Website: bh-photo
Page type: store-pickup
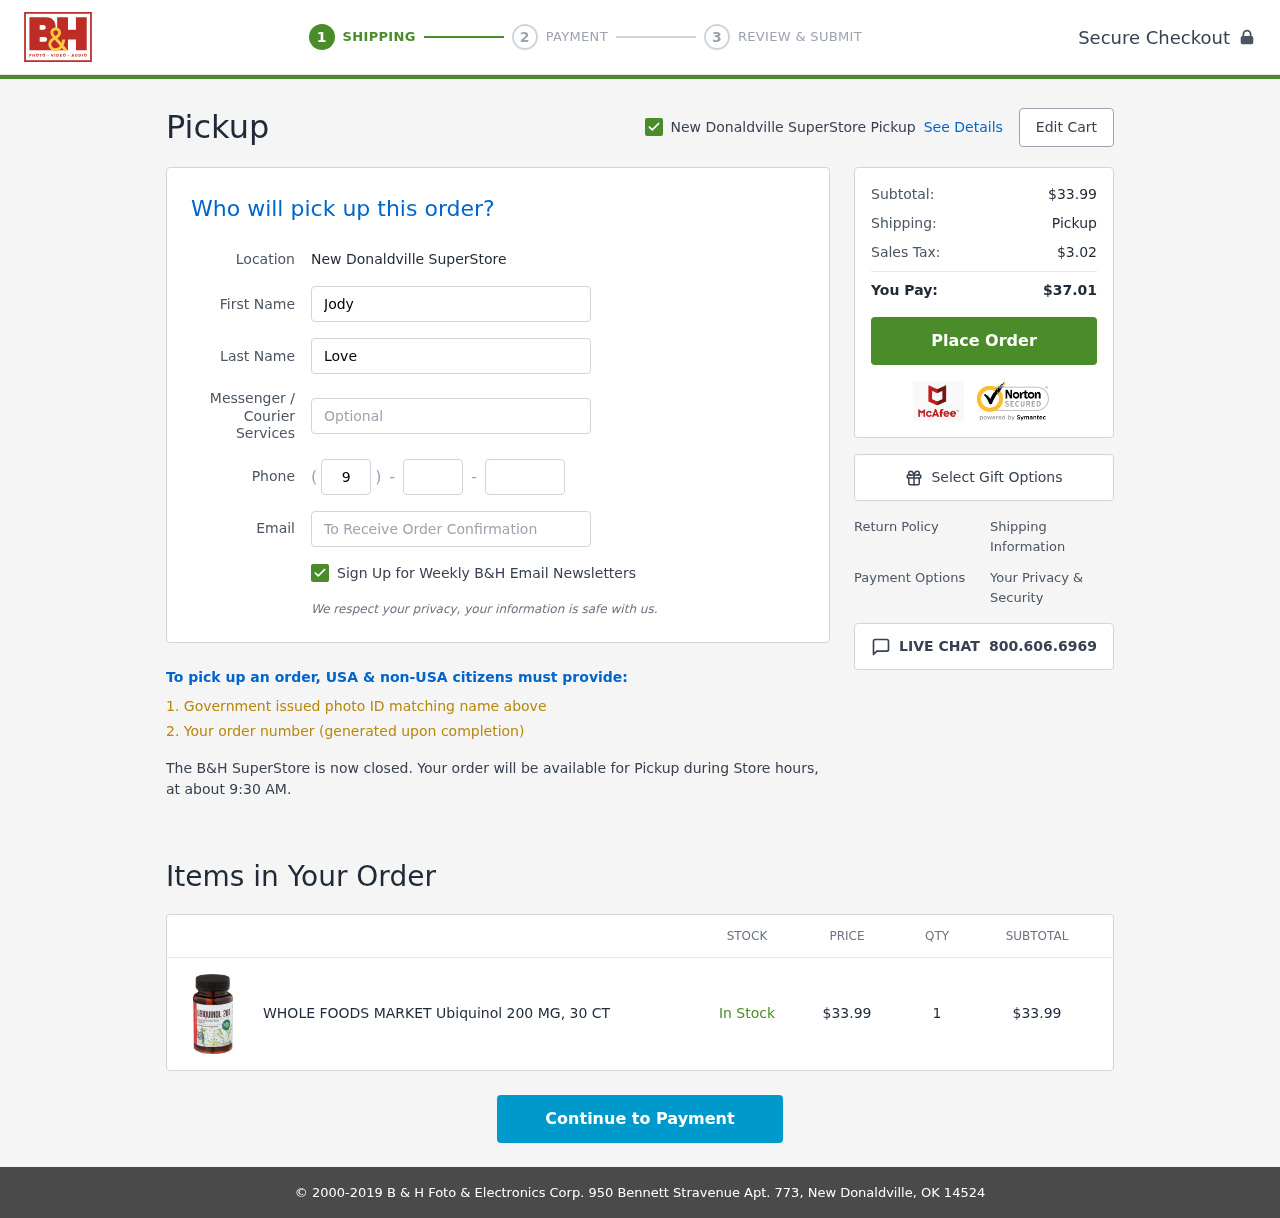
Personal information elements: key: PII_EMAIL
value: jody_love@gmail.com
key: PII_FIRSTNAME
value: Jody
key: PII_LASTNAME
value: Love
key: PII_LOCATION1_CITY
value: New Donaldville SuperStore Pickup
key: PII_LOCATION1_CITY
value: New Donaldville SuperStore
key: PII_PHONE_AREA
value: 967
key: PII_PHONE_PREFIX
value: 686
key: PII_PHONE_SUFFIX
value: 9230
Product elements: key: PRODUCT1_NAME
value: WHOLE FOODS MARKET Ubiquinol 200 MG, 30 CT
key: PRODUCT1_PRICE
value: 33.99
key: PRODUCT1_QUANTITY
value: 1
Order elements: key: ORDER_SUBTOTAL
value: $33.99
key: ORDER_TAX
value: $3.02
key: ORDER_TOTAL
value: $37.01